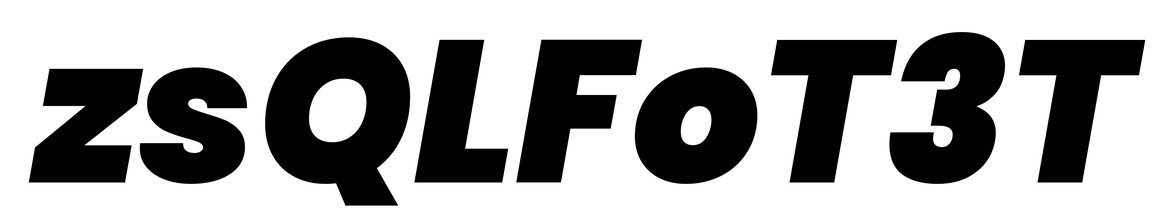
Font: Poppins-BlackItalic